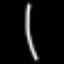
Label: line